Field crop: tomato
Growth stage: 1
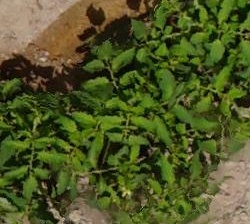
Species: tomato